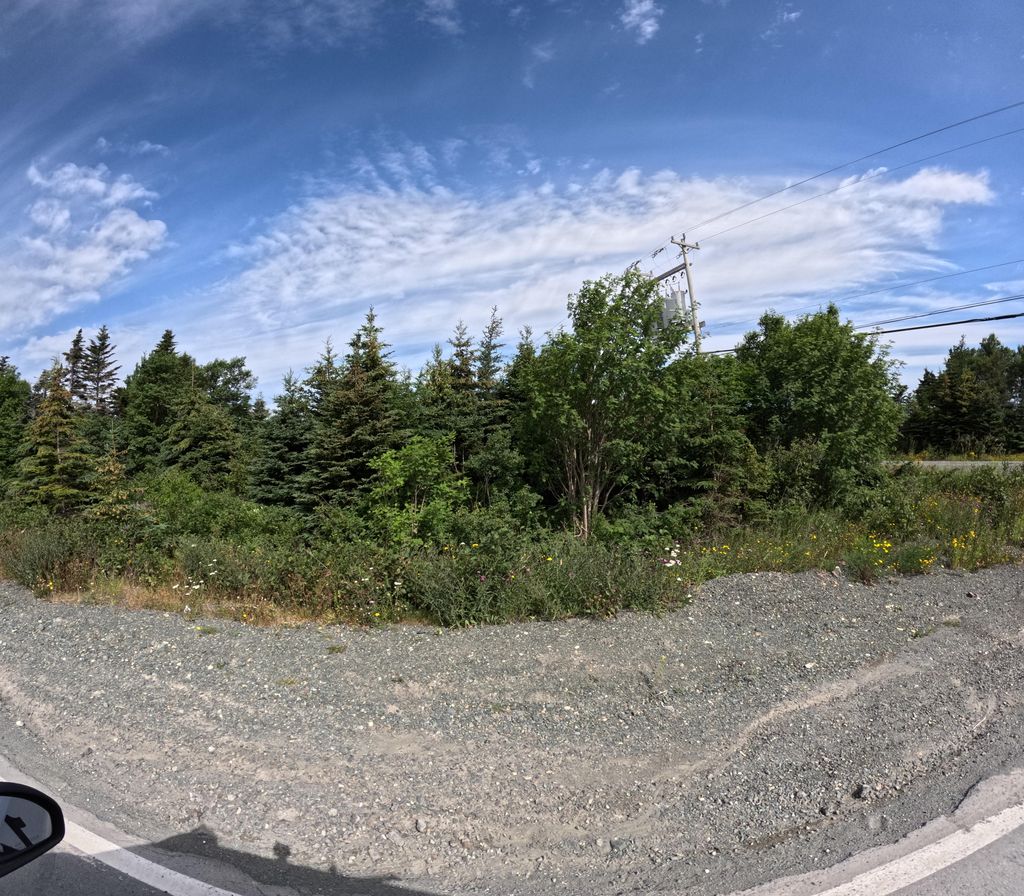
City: st_johns